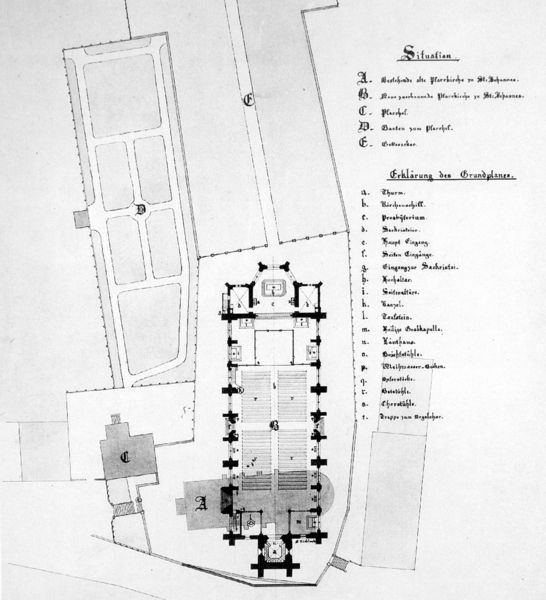
Titel: Entwurf zu St. Johann Baptist in München-Haidhausen, Lageplan
Künstler: Georg Friedrich Ziebland
Standort: München
Institution: Stadtmuseum, Graphische Sammlung
Schlagwörter: flügel, weiß, baden, stadt, frankreich, grau, schwarz, skizze, straße, säule, säulen, zeichnung, anlage, gebäude, haus, park, parkanlage, rasen, schloss, wiese, architektur, felder, kirche, wege, reich, rechts, brunnen, turm, garten, schiff, schrift, papier, ansicht, flächen, mauer, grafik, linien, treppe, treppen, church, kaiser, könig, papst, zahlen, deutsch, stufen, anbau, aufsicht, rechtecke, straßen, punkte, wände, burg, kloster, rechteck, dom, linie, druck, schwarz-weiß, schraffur, radierung, illustration, text, buchstaben, beschriftung, quer, entwurf, tinte, altar, bänke, kathedrale, reihen, portal, villa, kirchenschiff, hellgrau, zahl, mauern, apsis, chor, kapelle, klostergarten, plan, gärten, achsen, bibliothek, nummerierung, quadrat, beschreibung, legende, erklärung, basilika, riss, grundriss, bauwerk, aufbau, aufriss, bauplan, einschiffig, erweiterung, lageplan, kapellen, gartenanlage, sitzbänke, ausrichtung, blaupause, neogotik, absis, grundplan, lage, übersicht, tum, grundris, schlossgarten, trakte, irche, trackt, pfarrhaus, brunnem4, decode, erläuterung, flaäche, handschirft, legend, st. johannes, situation, unterkirche, aufzählung, schwazr, part, fürstentum, b, a, d, c, sitzbenke, festeung